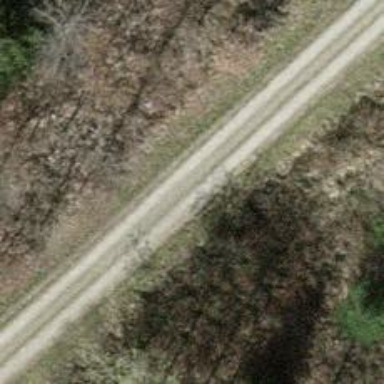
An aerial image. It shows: Gravel track road.